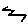
Label: zigzag